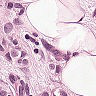
Metastatic tissue present: yes